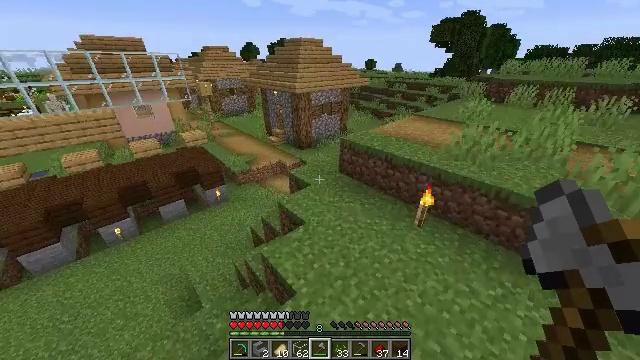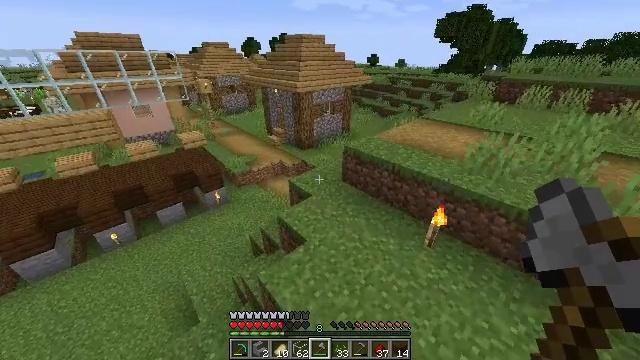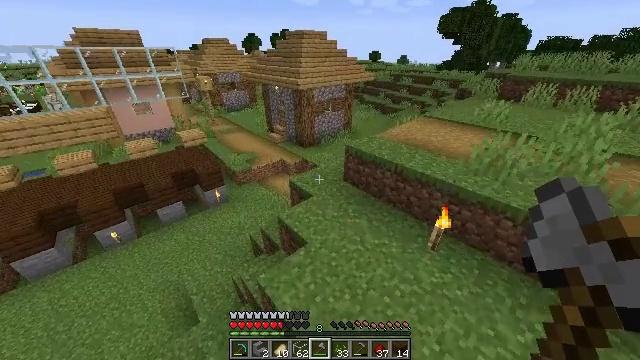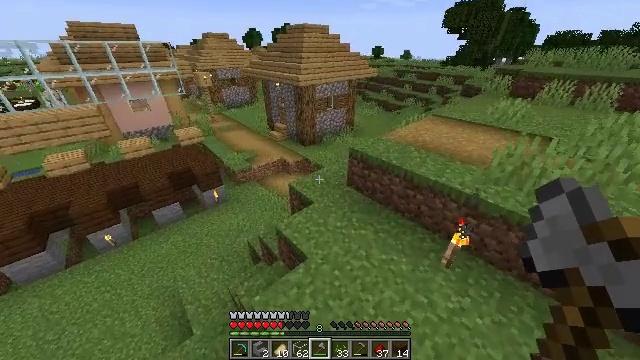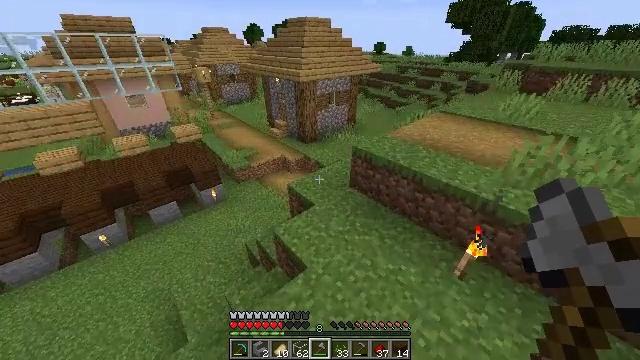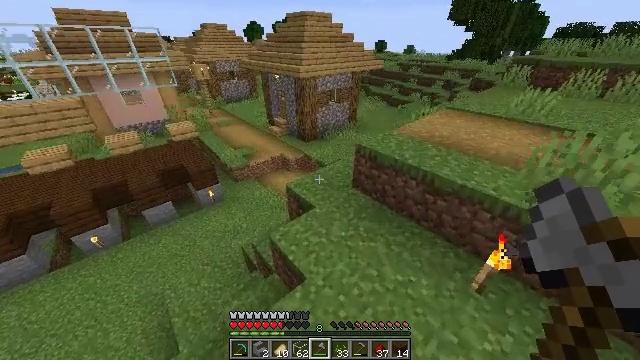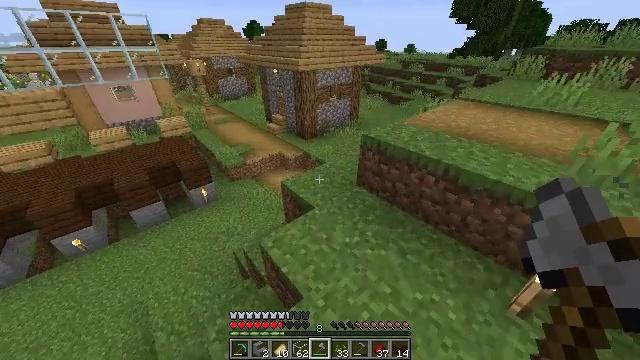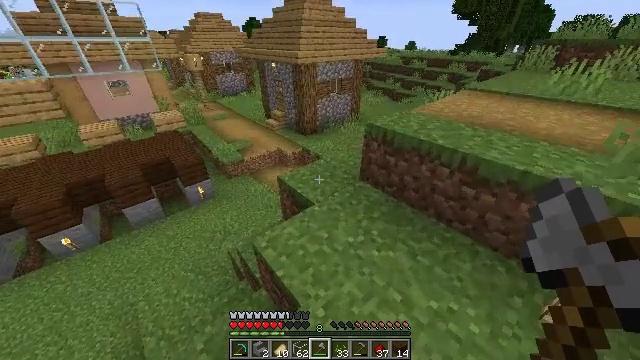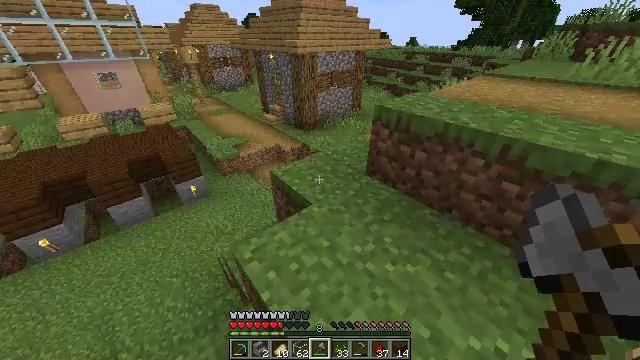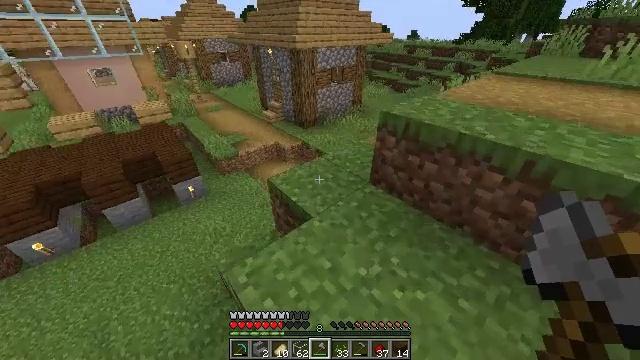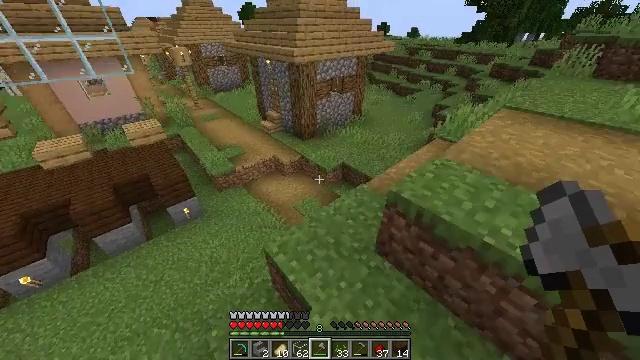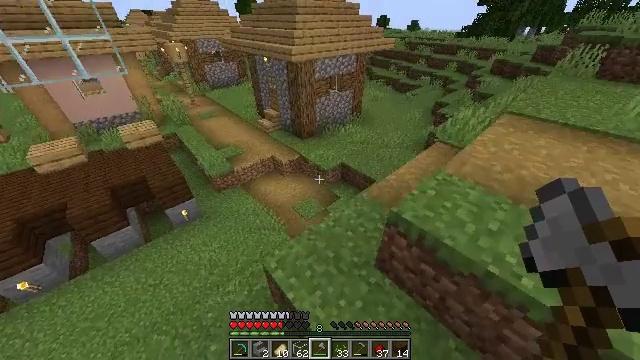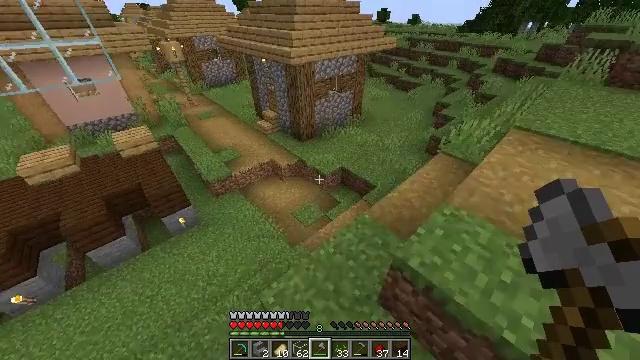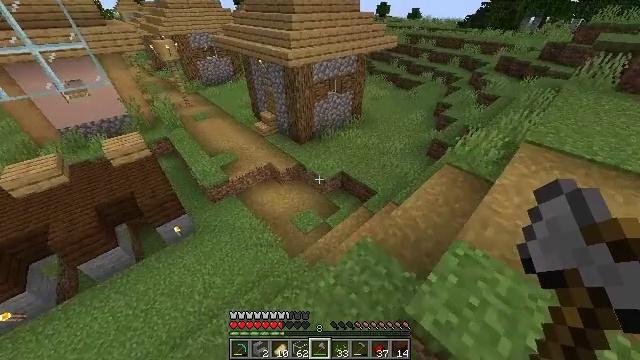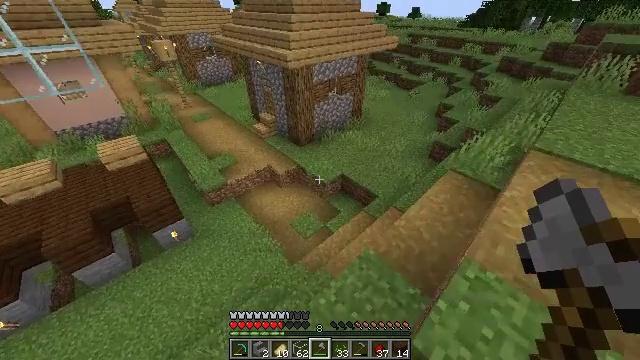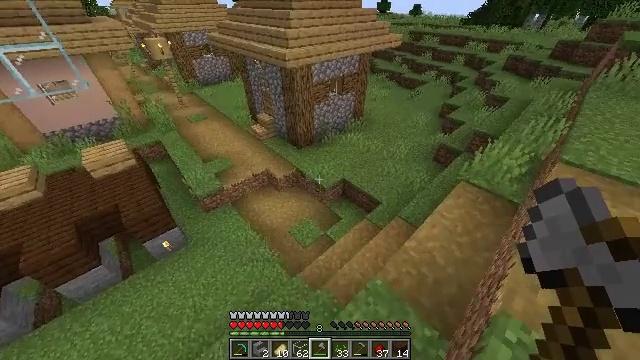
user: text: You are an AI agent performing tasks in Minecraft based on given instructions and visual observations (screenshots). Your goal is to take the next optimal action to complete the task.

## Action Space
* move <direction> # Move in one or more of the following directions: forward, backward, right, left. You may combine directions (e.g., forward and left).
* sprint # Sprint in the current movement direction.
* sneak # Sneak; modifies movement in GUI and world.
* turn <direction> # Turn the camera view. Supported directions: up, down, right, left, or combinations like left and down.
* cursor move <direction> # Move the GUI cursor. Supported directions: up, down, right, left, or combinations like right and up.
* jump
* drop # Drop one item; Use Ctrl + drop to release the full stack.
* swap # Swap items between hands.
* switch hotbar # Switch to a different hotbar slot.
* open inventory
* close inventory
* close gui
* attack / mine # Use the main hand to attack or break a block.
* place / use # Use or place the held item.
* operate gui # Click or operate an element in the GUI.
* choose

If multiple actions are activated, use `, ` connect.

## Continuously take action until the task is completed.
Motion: motion action
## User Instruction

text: Make a dark oak trapdoor on the crafting table.
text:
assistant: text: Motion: move forward, turn down, jump
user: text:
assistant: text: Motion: move forward, jump
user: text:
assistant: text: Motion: move forward, jump
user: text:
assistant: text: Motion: move forward, jump
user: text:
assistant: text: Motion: move forward, jump
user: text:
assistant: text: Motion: move forward, jump
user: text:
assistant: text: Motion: move forward, jump
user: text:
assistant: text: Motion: move forward, jump
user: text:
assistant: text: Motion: move forward, sprint, turn down, jump
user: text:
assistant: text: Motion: move forward, sprint, jump
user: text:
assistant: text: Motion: move forward, sprint, turn down, jump
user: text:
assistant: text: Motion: move forward, sprint, turn down, jump
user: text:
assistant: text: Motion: move forward, turn down, jump
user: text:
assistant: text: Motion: move forward, jump
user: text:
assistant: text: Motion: move forward, jump
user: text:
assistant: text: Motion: move forward, jump
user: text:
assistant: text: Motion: move forward
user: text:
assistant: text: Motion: move forward
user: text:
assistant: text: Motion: move forward
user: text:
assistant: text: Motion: move forward
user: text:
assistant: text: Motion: move forward
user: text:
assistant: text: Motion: move forward
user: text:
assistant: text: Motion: move forward, turn left
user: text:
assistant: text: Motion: move forward, sprint, turn left
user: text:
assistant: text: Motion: move forward, sprint, turn left and up
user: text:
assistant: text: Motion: move forward, sprint, turn left and up
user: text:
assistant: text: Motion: move forward, sprint, turn left and up
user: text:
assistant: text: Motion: move forward, sprint, turn left and up
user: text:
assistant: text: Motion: move forward, sprint, turn left and up
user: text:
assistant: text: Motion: move forward, turn left and up